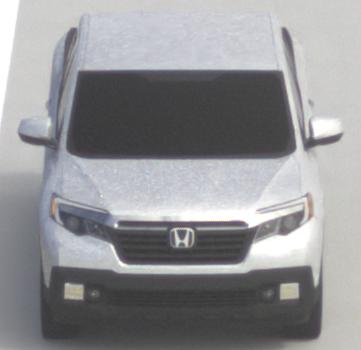
Make: Honda
Model: Ridgeline
Detailed model: Gen. 2
Model produced from: 2016
Model produced until: 2020
Doors: 4
Color: white
Road condition: dry road
Daytime: midday
Contrast: medium contrast